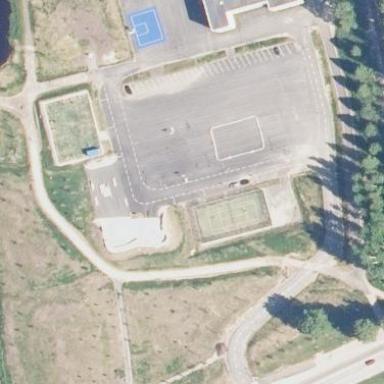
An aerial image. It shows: Basketball court located in leisure land pitch.